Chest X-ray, AP view. Patient: 52 years old, sex M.
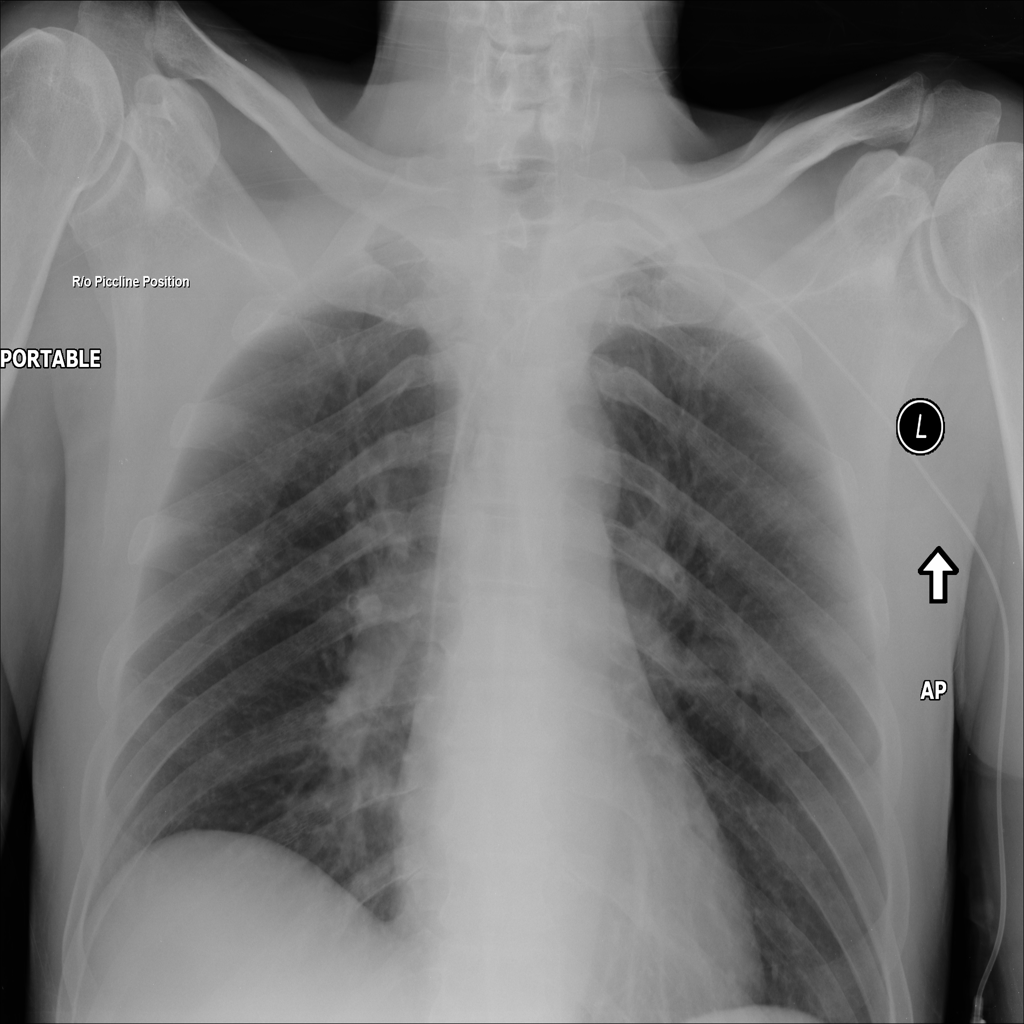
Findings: Infiltration